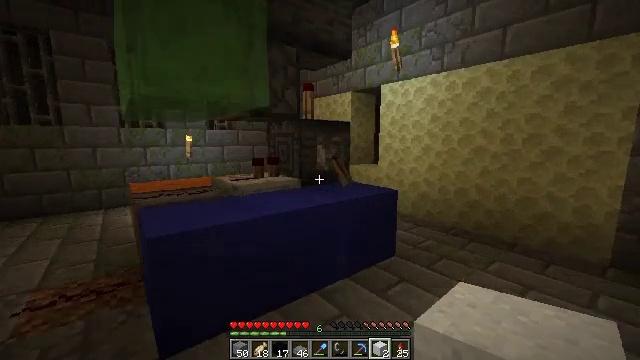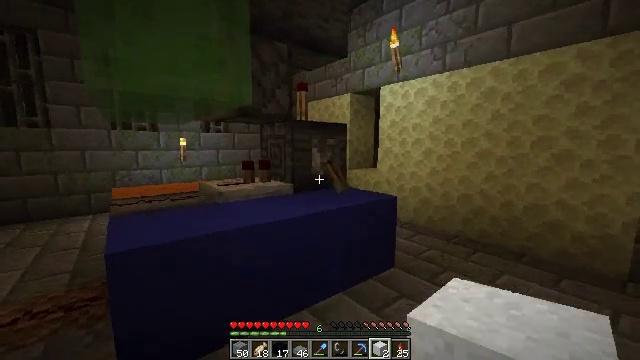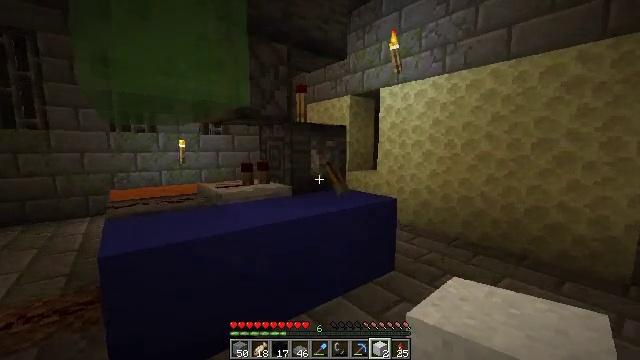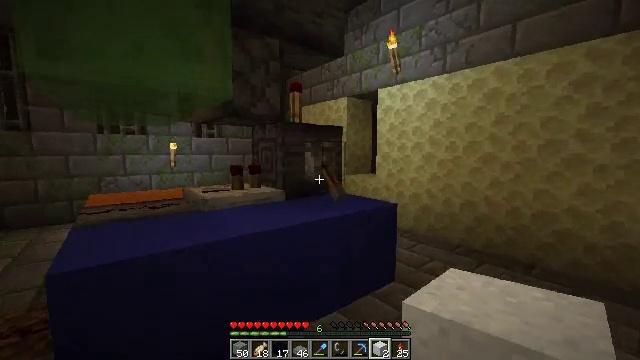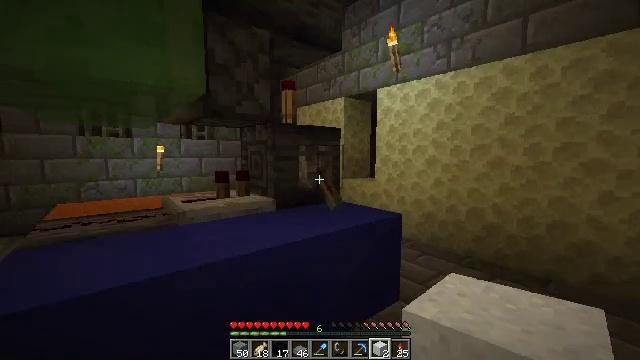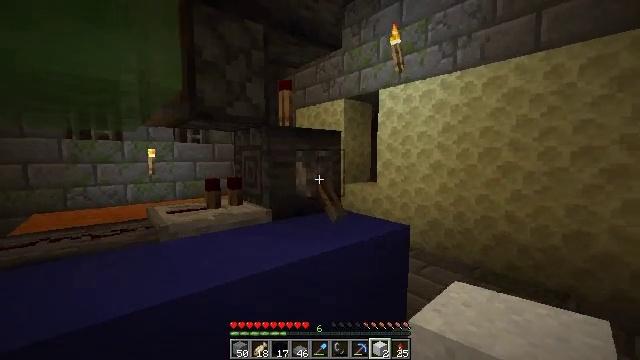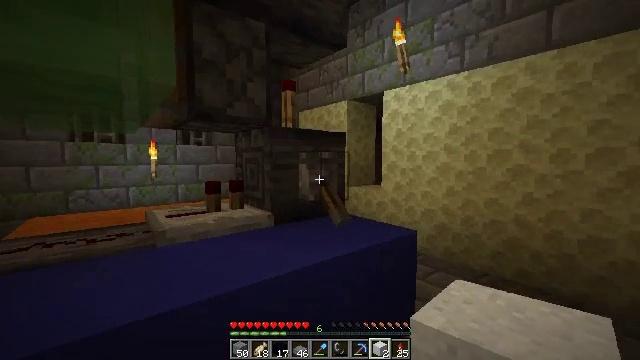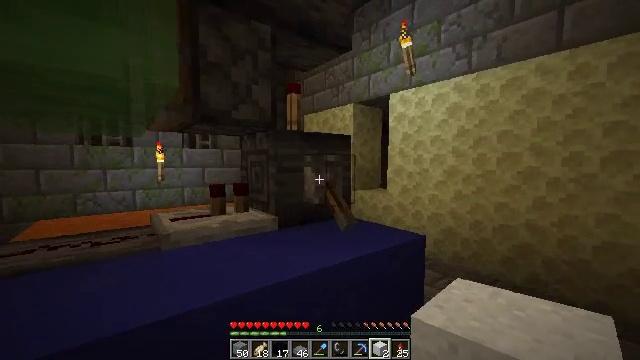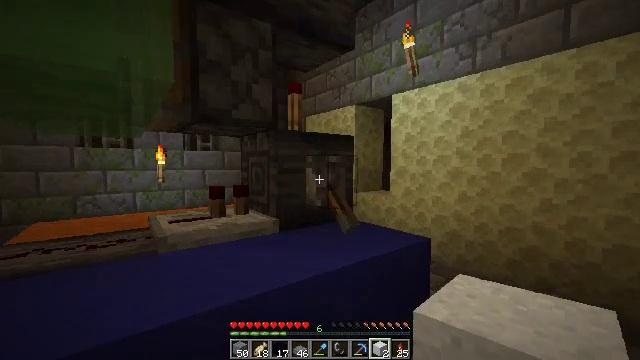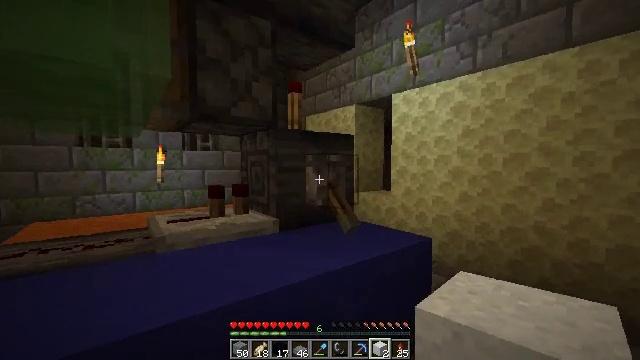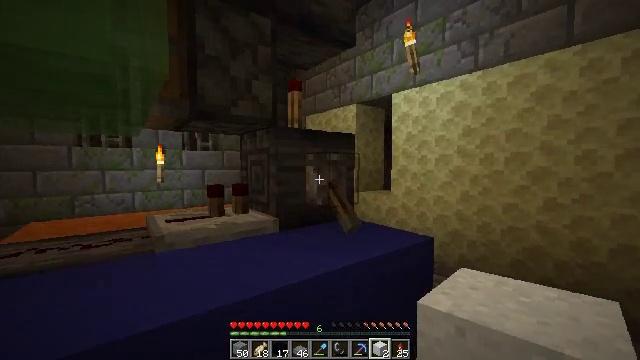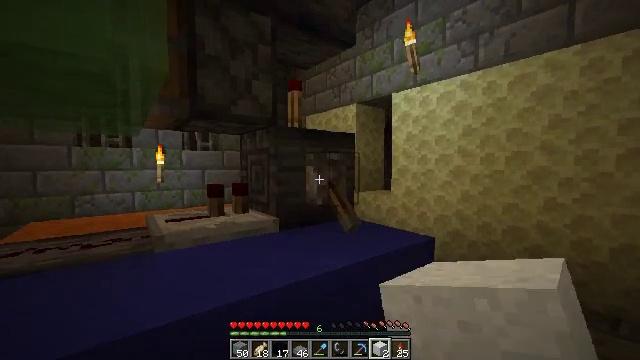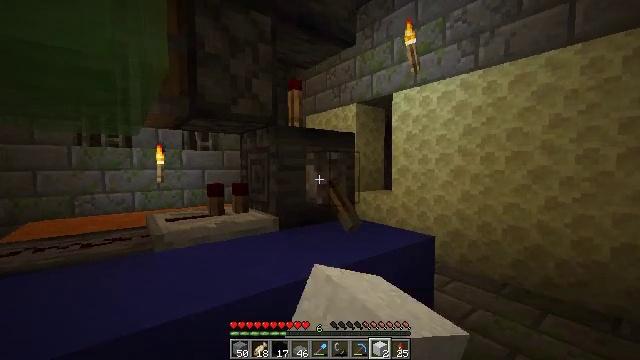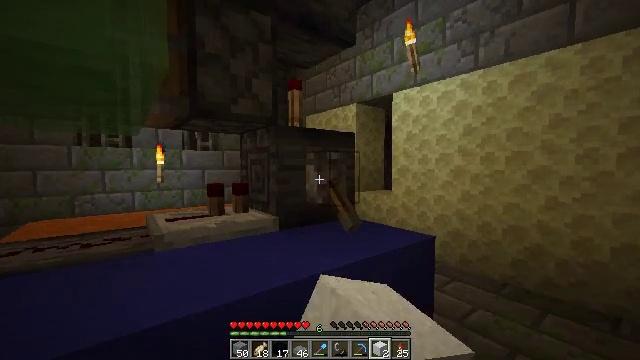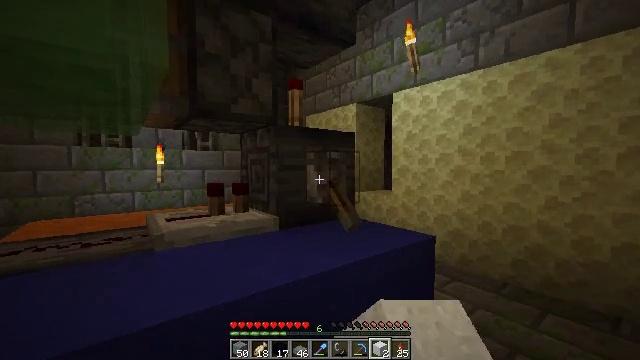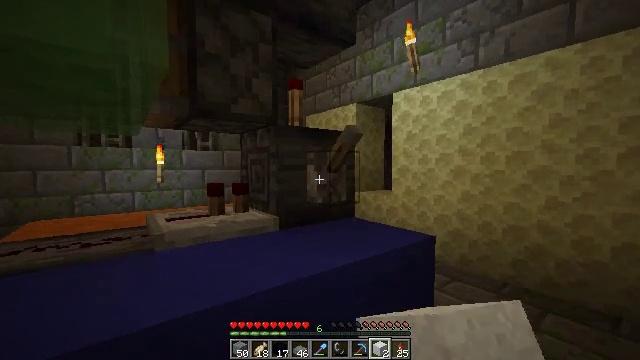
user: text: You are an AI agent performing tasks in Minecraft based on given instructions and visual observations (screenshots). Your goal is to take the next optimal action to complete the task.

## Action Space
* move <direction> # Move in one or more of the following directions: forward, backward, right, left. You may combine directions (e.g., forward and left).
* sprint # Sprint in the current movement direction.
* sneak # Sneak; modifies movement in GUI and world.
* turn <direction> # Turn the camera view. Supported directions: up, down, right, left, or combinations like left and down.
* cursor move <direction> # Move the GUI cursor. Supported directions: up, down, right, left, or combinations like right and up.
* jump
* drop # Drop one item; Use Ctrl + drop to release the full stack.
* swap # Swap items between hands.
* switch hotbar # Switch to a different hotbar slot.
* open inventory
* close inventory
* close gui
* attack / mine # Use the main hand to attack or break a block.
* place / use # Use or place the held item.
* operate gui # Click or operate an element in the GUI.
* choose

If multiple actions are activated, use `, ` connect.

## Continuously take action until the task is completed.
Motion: motion action
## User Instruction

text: Retrieve white concrete powder from the ground.
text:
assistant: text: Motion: move forward
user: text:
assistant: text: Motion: move forward
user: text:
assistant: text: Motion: move forward
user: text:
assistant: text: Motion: move forward
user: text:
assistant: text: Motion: move forward
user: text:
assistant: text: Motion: no_op
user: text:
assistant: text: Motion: turn left
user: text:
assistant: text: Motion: no_op
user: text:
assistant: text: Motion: no_op
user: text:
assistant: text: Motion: use / place
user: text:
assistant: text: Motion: use / place
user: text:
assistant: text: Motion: no_op
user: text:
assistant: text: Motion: no_op
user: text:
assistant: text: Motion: no_op
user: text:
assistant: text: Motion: no_op
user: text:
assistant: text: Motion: move back
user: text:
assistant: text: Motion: move back
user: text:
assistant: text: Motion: move back
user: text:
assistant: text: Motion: move back, turn left
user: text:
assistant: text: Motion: move back, turn left
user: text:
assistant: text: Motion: turn left
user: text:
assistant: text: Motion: turn left and up
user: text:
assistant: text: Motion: turn left and up
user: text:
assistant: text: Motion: no_op
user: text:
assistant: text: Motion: turn right
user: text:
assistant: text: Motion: turn down
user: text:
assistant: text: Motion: move forward
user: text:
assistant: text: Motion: move forward
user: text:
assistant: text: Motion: move forward, turn left and down
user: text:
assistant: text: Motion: move forward, turn left and down